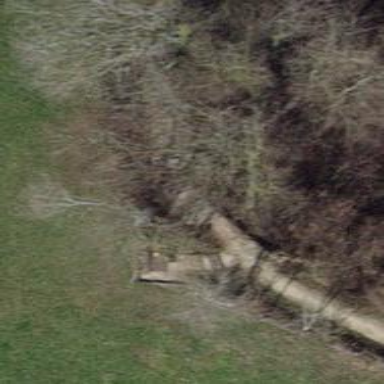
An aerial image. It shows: Picnic table located in leisure land area.